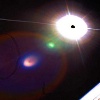
Label: sunburn